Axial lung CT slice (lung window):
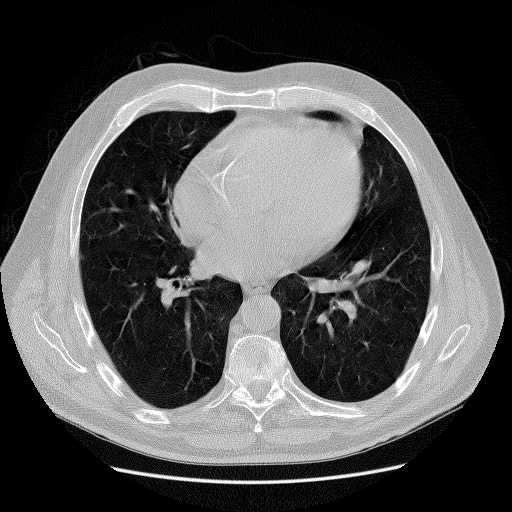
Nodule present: no